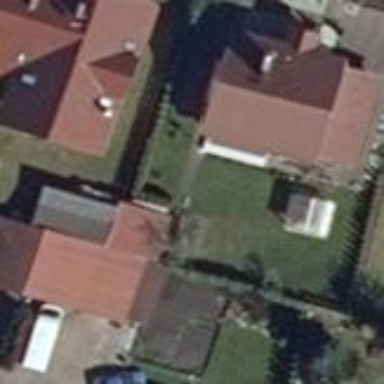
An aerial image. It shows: Residential building.